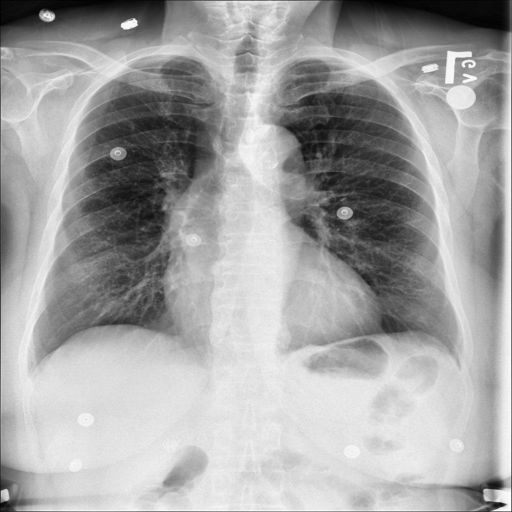
Finding: NORMAL